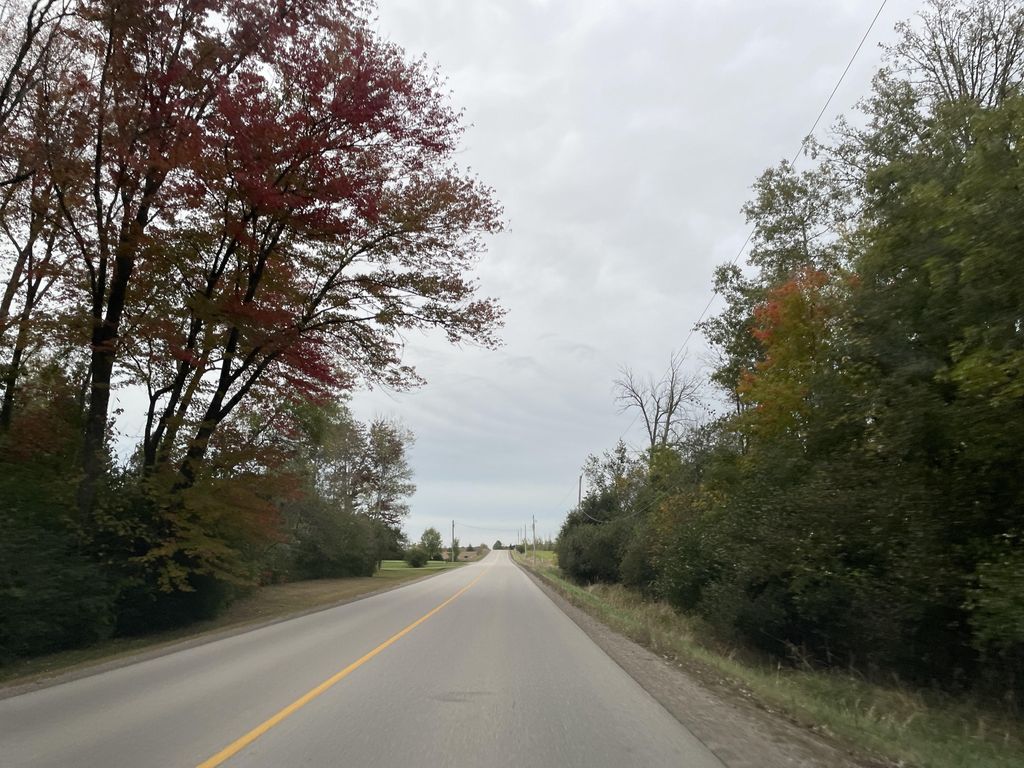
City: kitchener-waterloo